Field crop: maize
Growth stage: 1
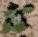
Species: chenopodium